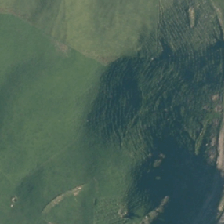
Land cover: high_producing_grassland